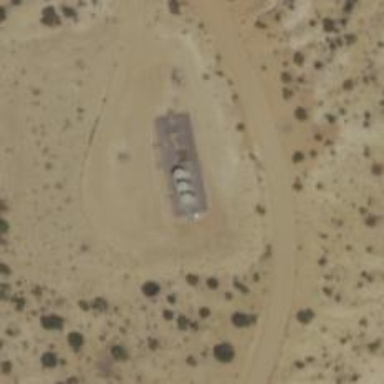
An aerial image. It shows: Storage tank that is man-made.